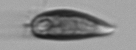
Label: Prorocentrum_triestinum